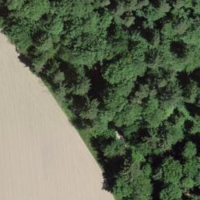
EUNIS habitat code: 44
Species observed at this site:
Petasites albus